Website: slack
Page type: billing-address
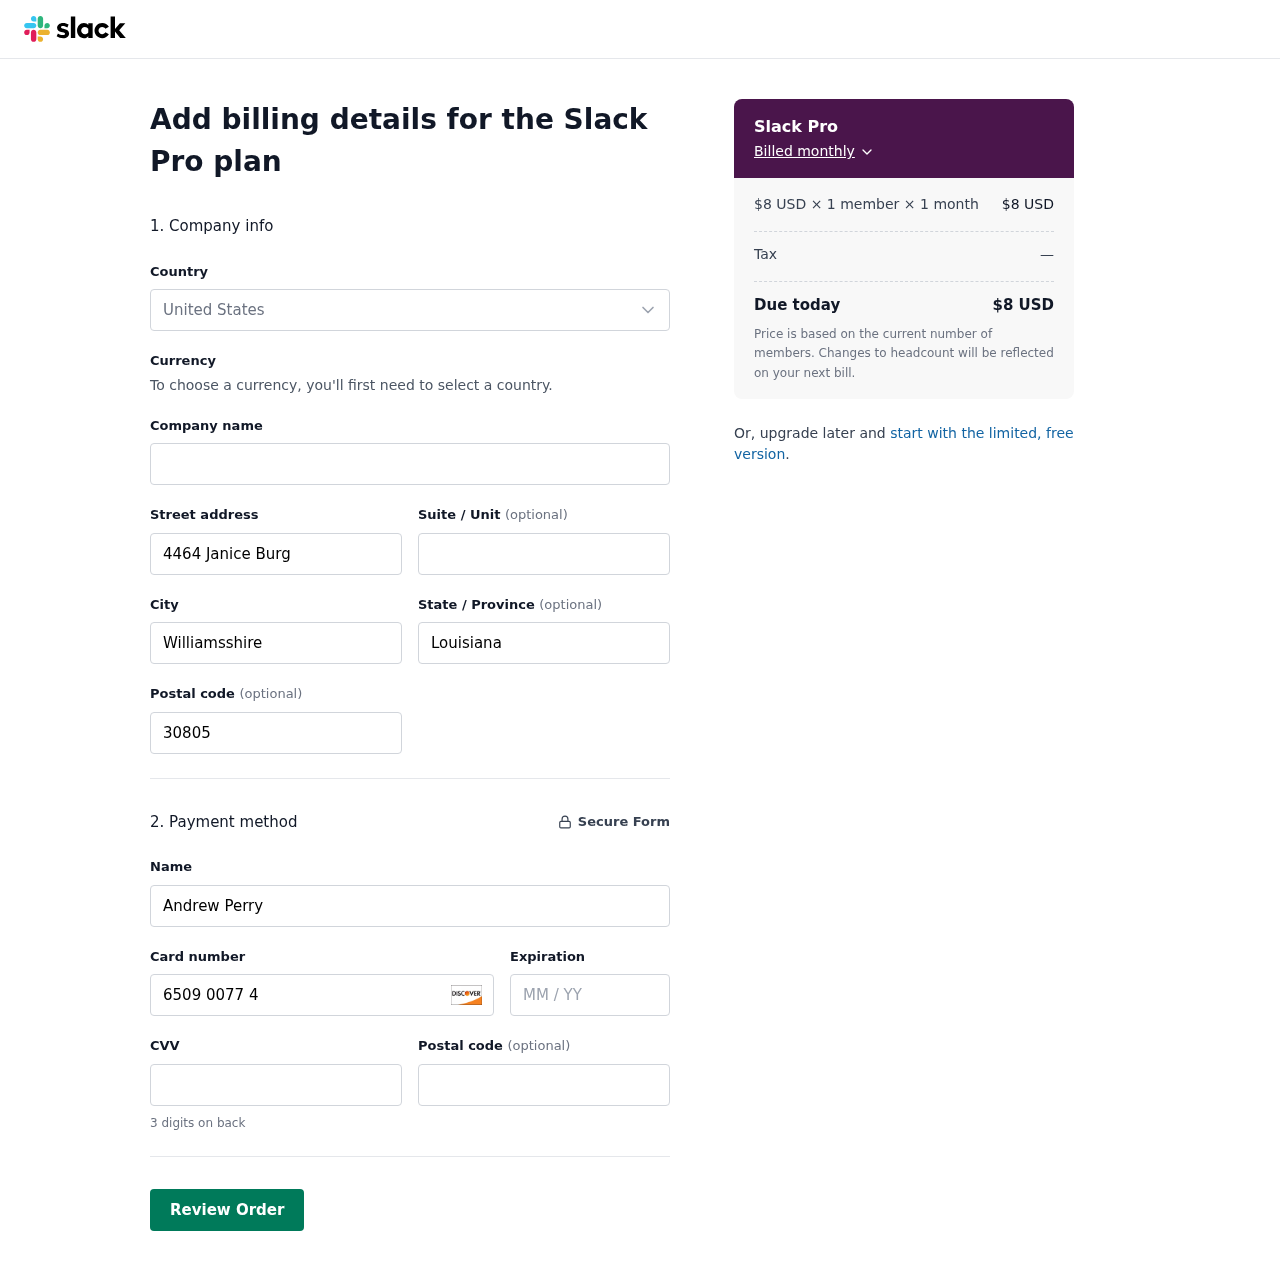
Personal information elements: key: PII_CARD_CVV
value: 332
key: PII_CARD_EXPIRY
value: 09/27
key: PII_CARD_NUMBER
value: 6509 0077 4012 9711
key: PII_CITY
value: Williamsshire
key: PII_COUNTRY
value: United States
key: PII_FULLNAME
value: Andrew Perry
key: PII_POSTCODE
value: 30805
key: PII_STATE
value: Louisiana
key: PII_STREET
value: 4464 Janice Burg
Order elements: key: ORDER_PLAN_PRICE
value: $8 USD
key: ORDER_NUM_MEMBERS
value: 1 member
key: ORDER_NUM_MONTHS
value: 1 month
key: ORDER_SUBTOTAL
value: $8 USD
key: ORDER_TAX
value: —
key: ORDER_TOTAL
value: $8 USD